Question: I have below kind of dashboard in my app which i would like to design in Android. But I am not able to create it same as its in design.
Here is the design...
Layout Code :-
'''
<?xml version="1.0" encoding="utf-8"?>
<RelativeLayout xmlns:android="http://schemas.android.com/apk/res/android"
android:layout_width="fill_parent"
android:layout_height="fill_parent"
android:background="@drawable/background" >
<LinearLayout
android:id="@+id/banner"
android:layout_width="fill_parent"
android:layout_height="wrap_content"
android:layout_marginBottom="10dip" >
<ViewStub
android:id="@+id/vsHeader"
android:layout_width="fill_parent"
android:layout_height="wrap_content"
android:inflatedId="@+id/headings"
android:layout="@layout/header" />
</LinearLayout>
<RelativeLayout
android:id="@+id/categories"
android:layout_width="fill_parent"
android:layout_height="wrap_content"
android:layout_below="@id/banner" >
<ImageView
android:id="@+id/logo"
android:layout_width="wrap_content"
android:layout_height="wrap_content"
android:layout_centerHorizontal="true"
android:contentDescription="desc"
android:src="@drawable/logo" />
<Button
android:id="@+id/one"
android:layout_width="wrap_content"
android:layout_height="wrap_content"
android:layout_alignParentTop="true"
android:layout_below="@id/logo"
android:layout_centerHorizontal="true"
android:layout_marginTop="100dp"
android:background="@drawable/truck_button"
android:onClick="onButtonClicker" />
<Button
android:id="@+id/two"
android:layout_width="wrap_content"
android:layout_height="wrap_content"
android:layout_alignParentRight="true"
android:layout_alignParentTop="true"
android:layout_marginRight="20dp"
android:layout_marginTop="150dp"
android:background="@drawable/two"
android:onClick="onButtonClicker" />
<Button
android:id="@+id/three"
android:layout_width="wrap_content"
android:layout_height="wrap_content"
android:layout_alignLeft="@+id/two"
android:layout_below="@+id/two"
android:layout_marginTop="15dp"
android:background="@drawable/tire_button"
android:onClick="onButtonClicker" />
<Button
android:id="@+id/four"
android:layout_width="wrap_content"
android:layout_height="wrap_content"
android:layout_alignBaseline="@+id/two"
android:layout_alignBottom="@+id/two"
android:layout_marginLeft="25dip"
android:layout_marginRight="14dp"
android:background="@drawable/tow_truck_button"
android:onClick="onButtonClicker" />
<Button
android:id="@+id/five"
android:layout_width="wrap_content"
android:layout_height="wrap_content"
android:layout_alignBaseline="@+id/three"
android:layout_alignBottom="@+id/three"
android:layout_alignParentLeft="true"
android:layout_marginLeft="25dip"
android:background="@drawable/trailer_button"
android:onClick="onButtonClicker" />
<Button
android:id="@+id/six"
android:layout_width="wrap_content"
android:layout_height="wrap_content"
android:layout_alignLeft="@+id/one"
android:layout_below="@+id/five"
android:background="@drawable/six"
android:onClick="onButtonClicker" />
</RelativeLayout>
</RelativeLayout>
'''
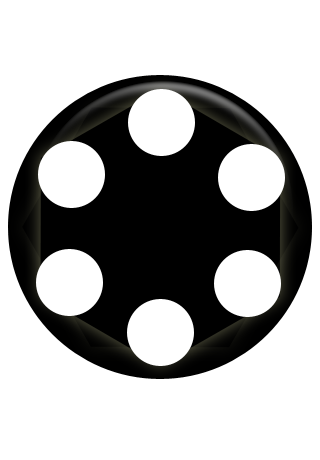
Answer: Easiest is to create your own 'CustomView' and track the click at 'onTouch', otherwise you:
1. Prepare different segments on the UI - atleast 4-6
2. align them using relative layouts
3. have their separate backgorund property which you would want to expand when trying on different resolutions.